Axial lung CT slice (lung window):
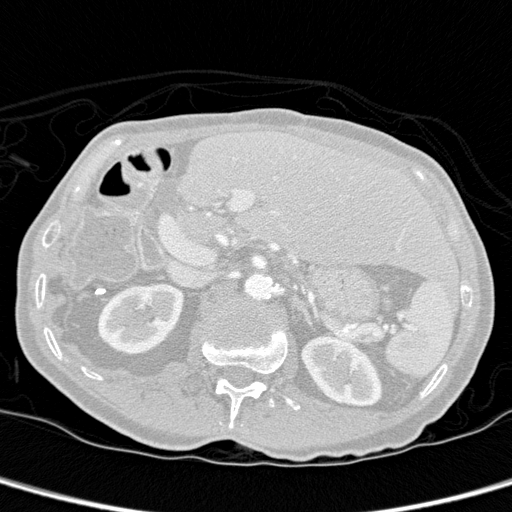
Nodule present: no